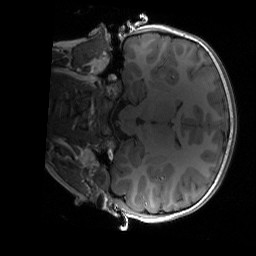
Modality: T1w
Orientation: coronal
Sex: male
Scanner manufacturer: siemens
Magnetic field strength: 3 T
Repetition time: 1.9 s
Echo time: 0.00243 s